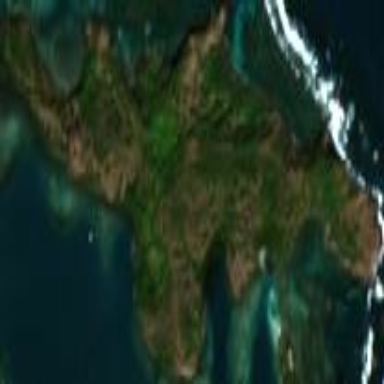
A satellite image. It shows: Islet along the natural coastline.